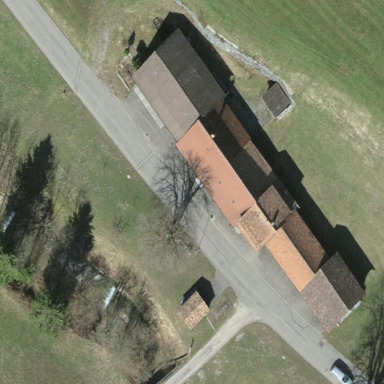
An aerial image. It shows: Farmyard area.